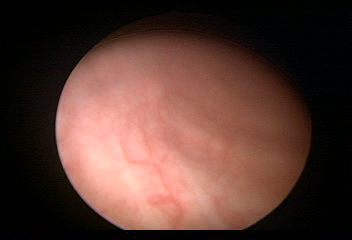
Modality: WLC
Class: Normal mucosa
Bladder cancer association: No